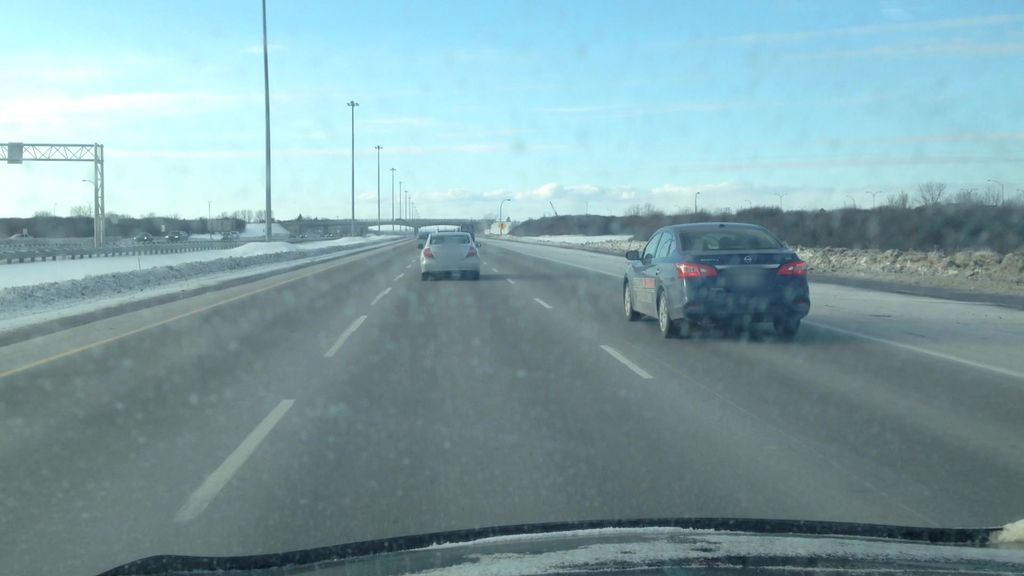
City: montreal